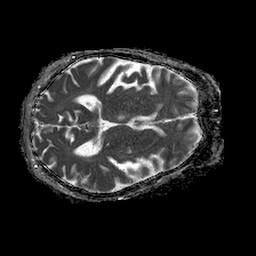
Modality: ADC
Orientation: axial
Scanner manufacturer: philips
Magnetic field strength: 1.5 T
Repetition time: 4.6 s
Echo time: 0.08517 s